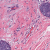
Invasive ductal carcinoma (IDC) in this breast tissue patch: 0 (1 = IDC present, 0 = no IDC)